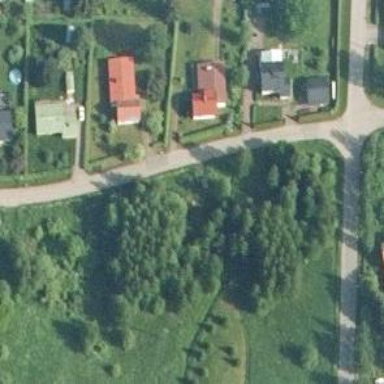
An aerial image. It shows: Residential road.